Field crop: tomato
Growth stage: 1
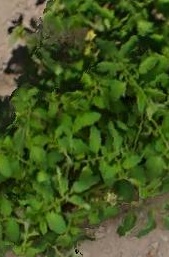
Species: tomato